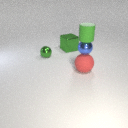
large red rubber sphere to the right of large green metal cube